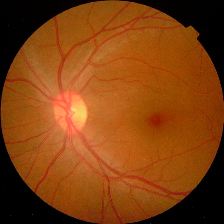
Diabetic retinopathy grade: No DR